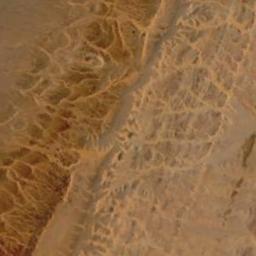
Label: desert